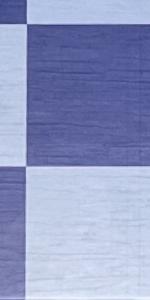
Label: Empty